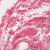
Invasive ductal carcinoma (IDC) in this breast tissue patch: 0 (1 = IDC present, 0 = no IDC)